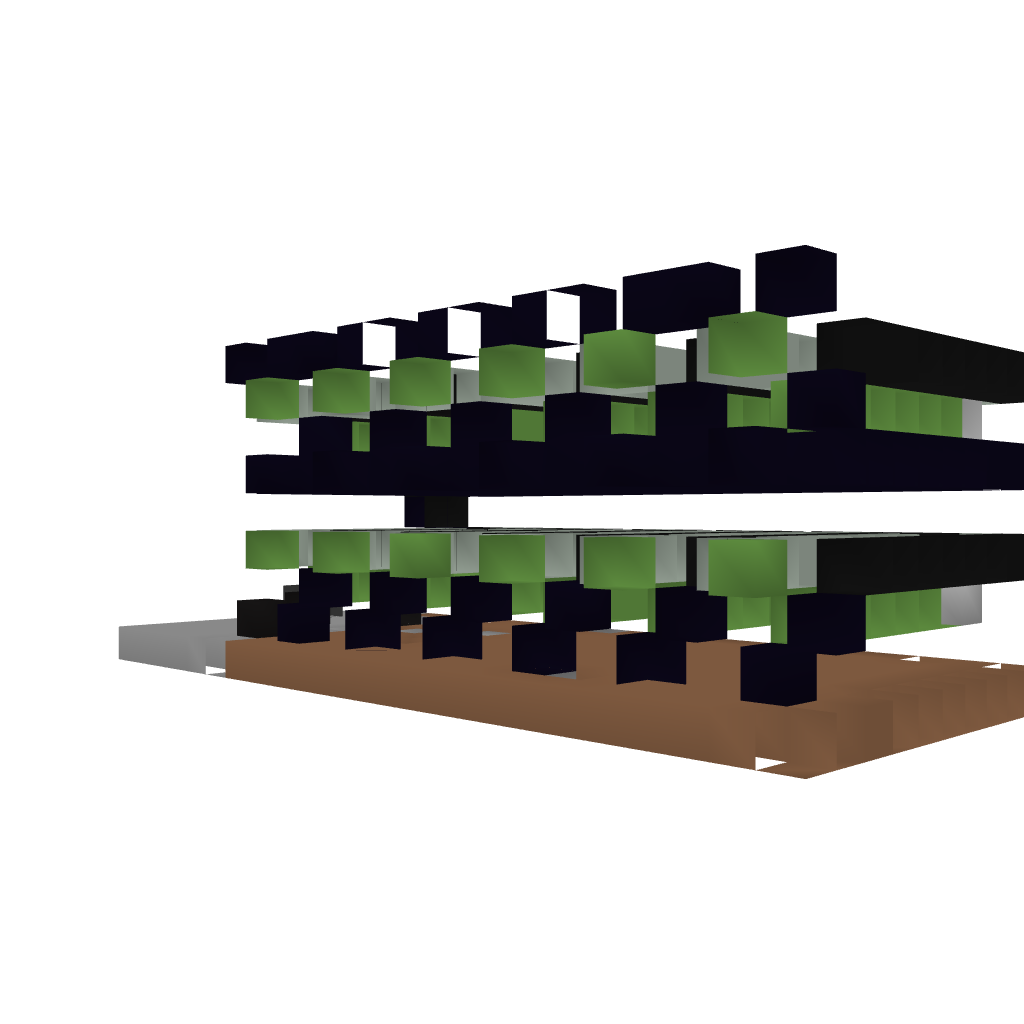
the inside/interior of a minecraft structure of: Cluster Tnt Cannon